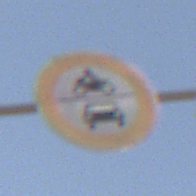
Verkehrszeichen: VerbotKraftfahrzeuge
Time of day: Midday
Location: Outdoor (Nature)
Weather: PartlyCloudy
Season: NotSpecified
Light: Natural